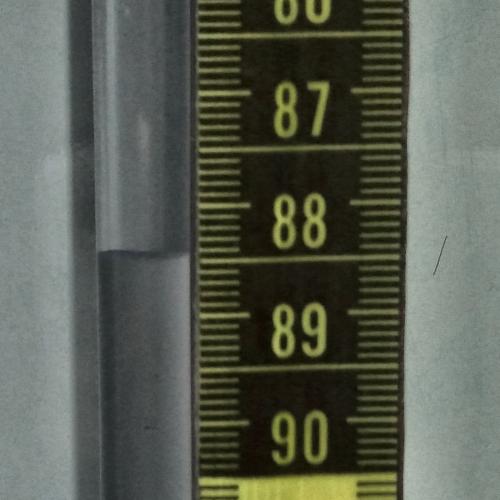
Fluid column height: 88.4 cm